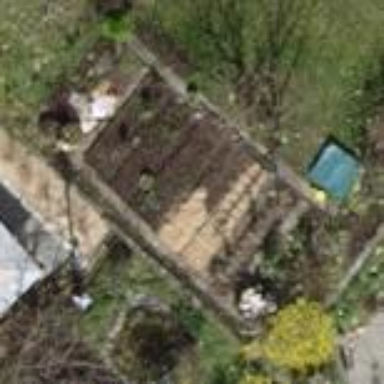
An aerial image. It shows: Garden that is leisure land.